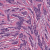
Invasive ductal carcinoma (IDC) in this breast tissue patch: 1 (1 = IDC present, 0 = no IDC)